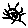
Label: sun